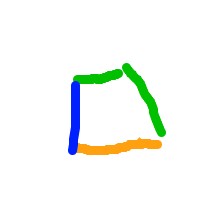
Shape: trapezoid